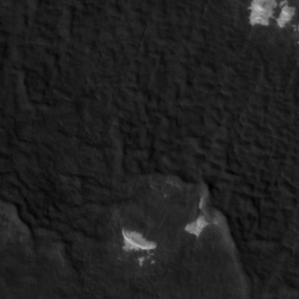
Label: non_frost